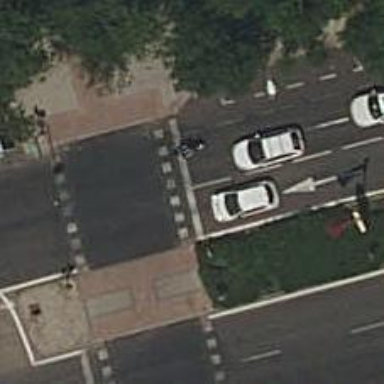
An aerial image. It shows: Road with traffic signals.